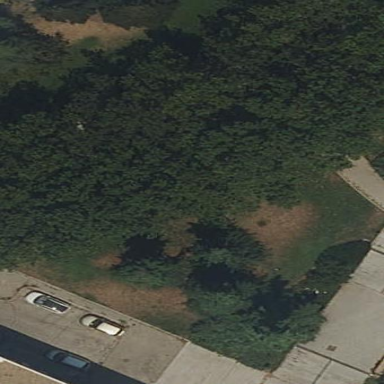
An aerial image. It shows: Park.